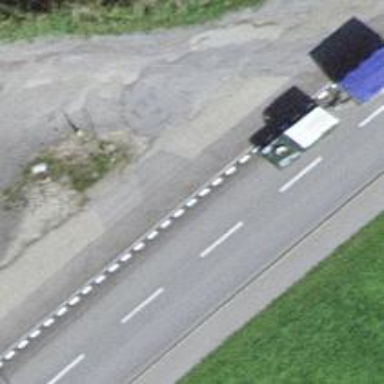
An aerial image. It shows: Sidewalk along the footway.